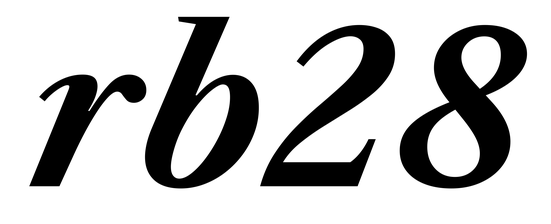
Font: LibreCaslonText-Italic_Bold_Italic